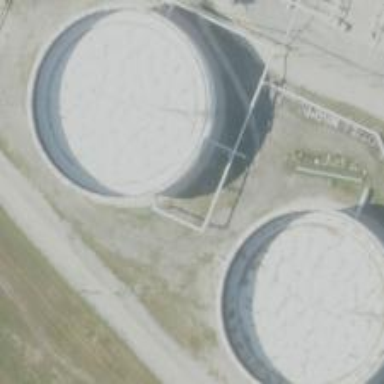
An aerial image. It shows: Storage tank that is man-made.